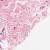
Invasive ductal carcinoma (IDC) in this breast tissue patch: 0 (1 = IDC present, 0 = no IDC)